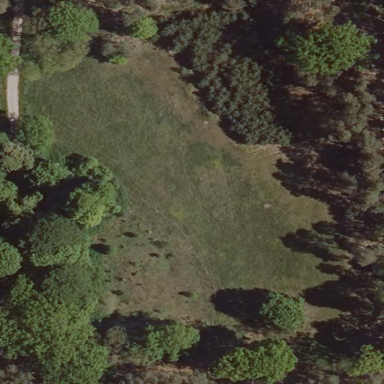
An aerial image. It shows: Beautiful meadow.